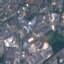
Land use / land cover: Industrial